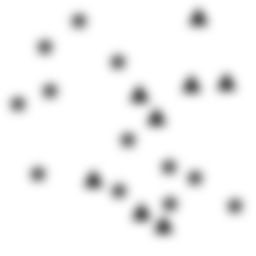
Squares: 0
Triangles: 8
Stars: 12
Total shapes: 20